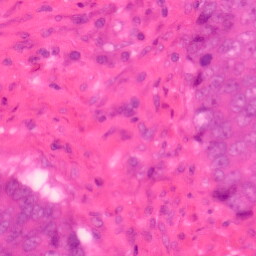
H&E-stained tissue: Colon